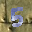
Label: 5